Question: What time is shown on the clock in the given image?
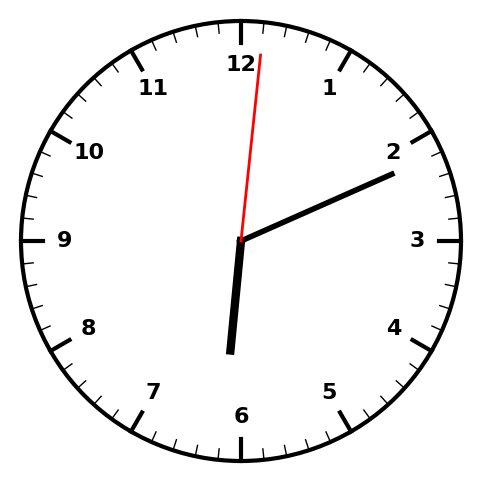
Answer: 06:11:01